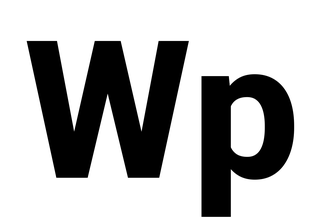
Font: Roboto_ExtraBold